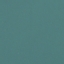
Land use / land cover class: SeaLake